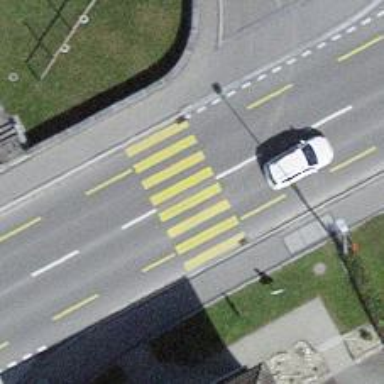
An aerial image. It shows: Uncontrolled zebra crossing on the road.